Question: In VS Code 1.10.2 running on macOS Sierra (10.12.3), whenever I type an open paren ( '(' ) followed by two spaces in quick succession, a period ( '( .' ) is inserted in my code. If I type the spaces with a momentary delay in between, nothing happens (no period is inserted).

I recently reformatted my hard drive and reinstalled my OS, so I know I'm working with a very clean box.
I've got 4 plugins installed: Apex, ESLint, ForceCode and Visualforce. I tried disabling all of them and reloading my editor, but that didn't fix the issue.
Is this a bug, a configuration setting, or something else? It's getting really annoying, so I'd like to find a way to make this stop.
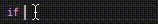
Answer: I found the answer. Apparently this is a new MacOS Sierra feature. It's supposed to be turned off by default, but apparently it was enabled, perhaps because I installed a clean copy rather than upgrading.
You can disable this feature by opening Settings > Keyboard > Text and unchecking the "Add period with double-space" option:
<URL>
Why on earth anyone would have thought that this feature would be useful I cannot fathom. It doesn't make sense in the context of sentence (since it places a space before and after the period)... but there it is.